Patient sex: F
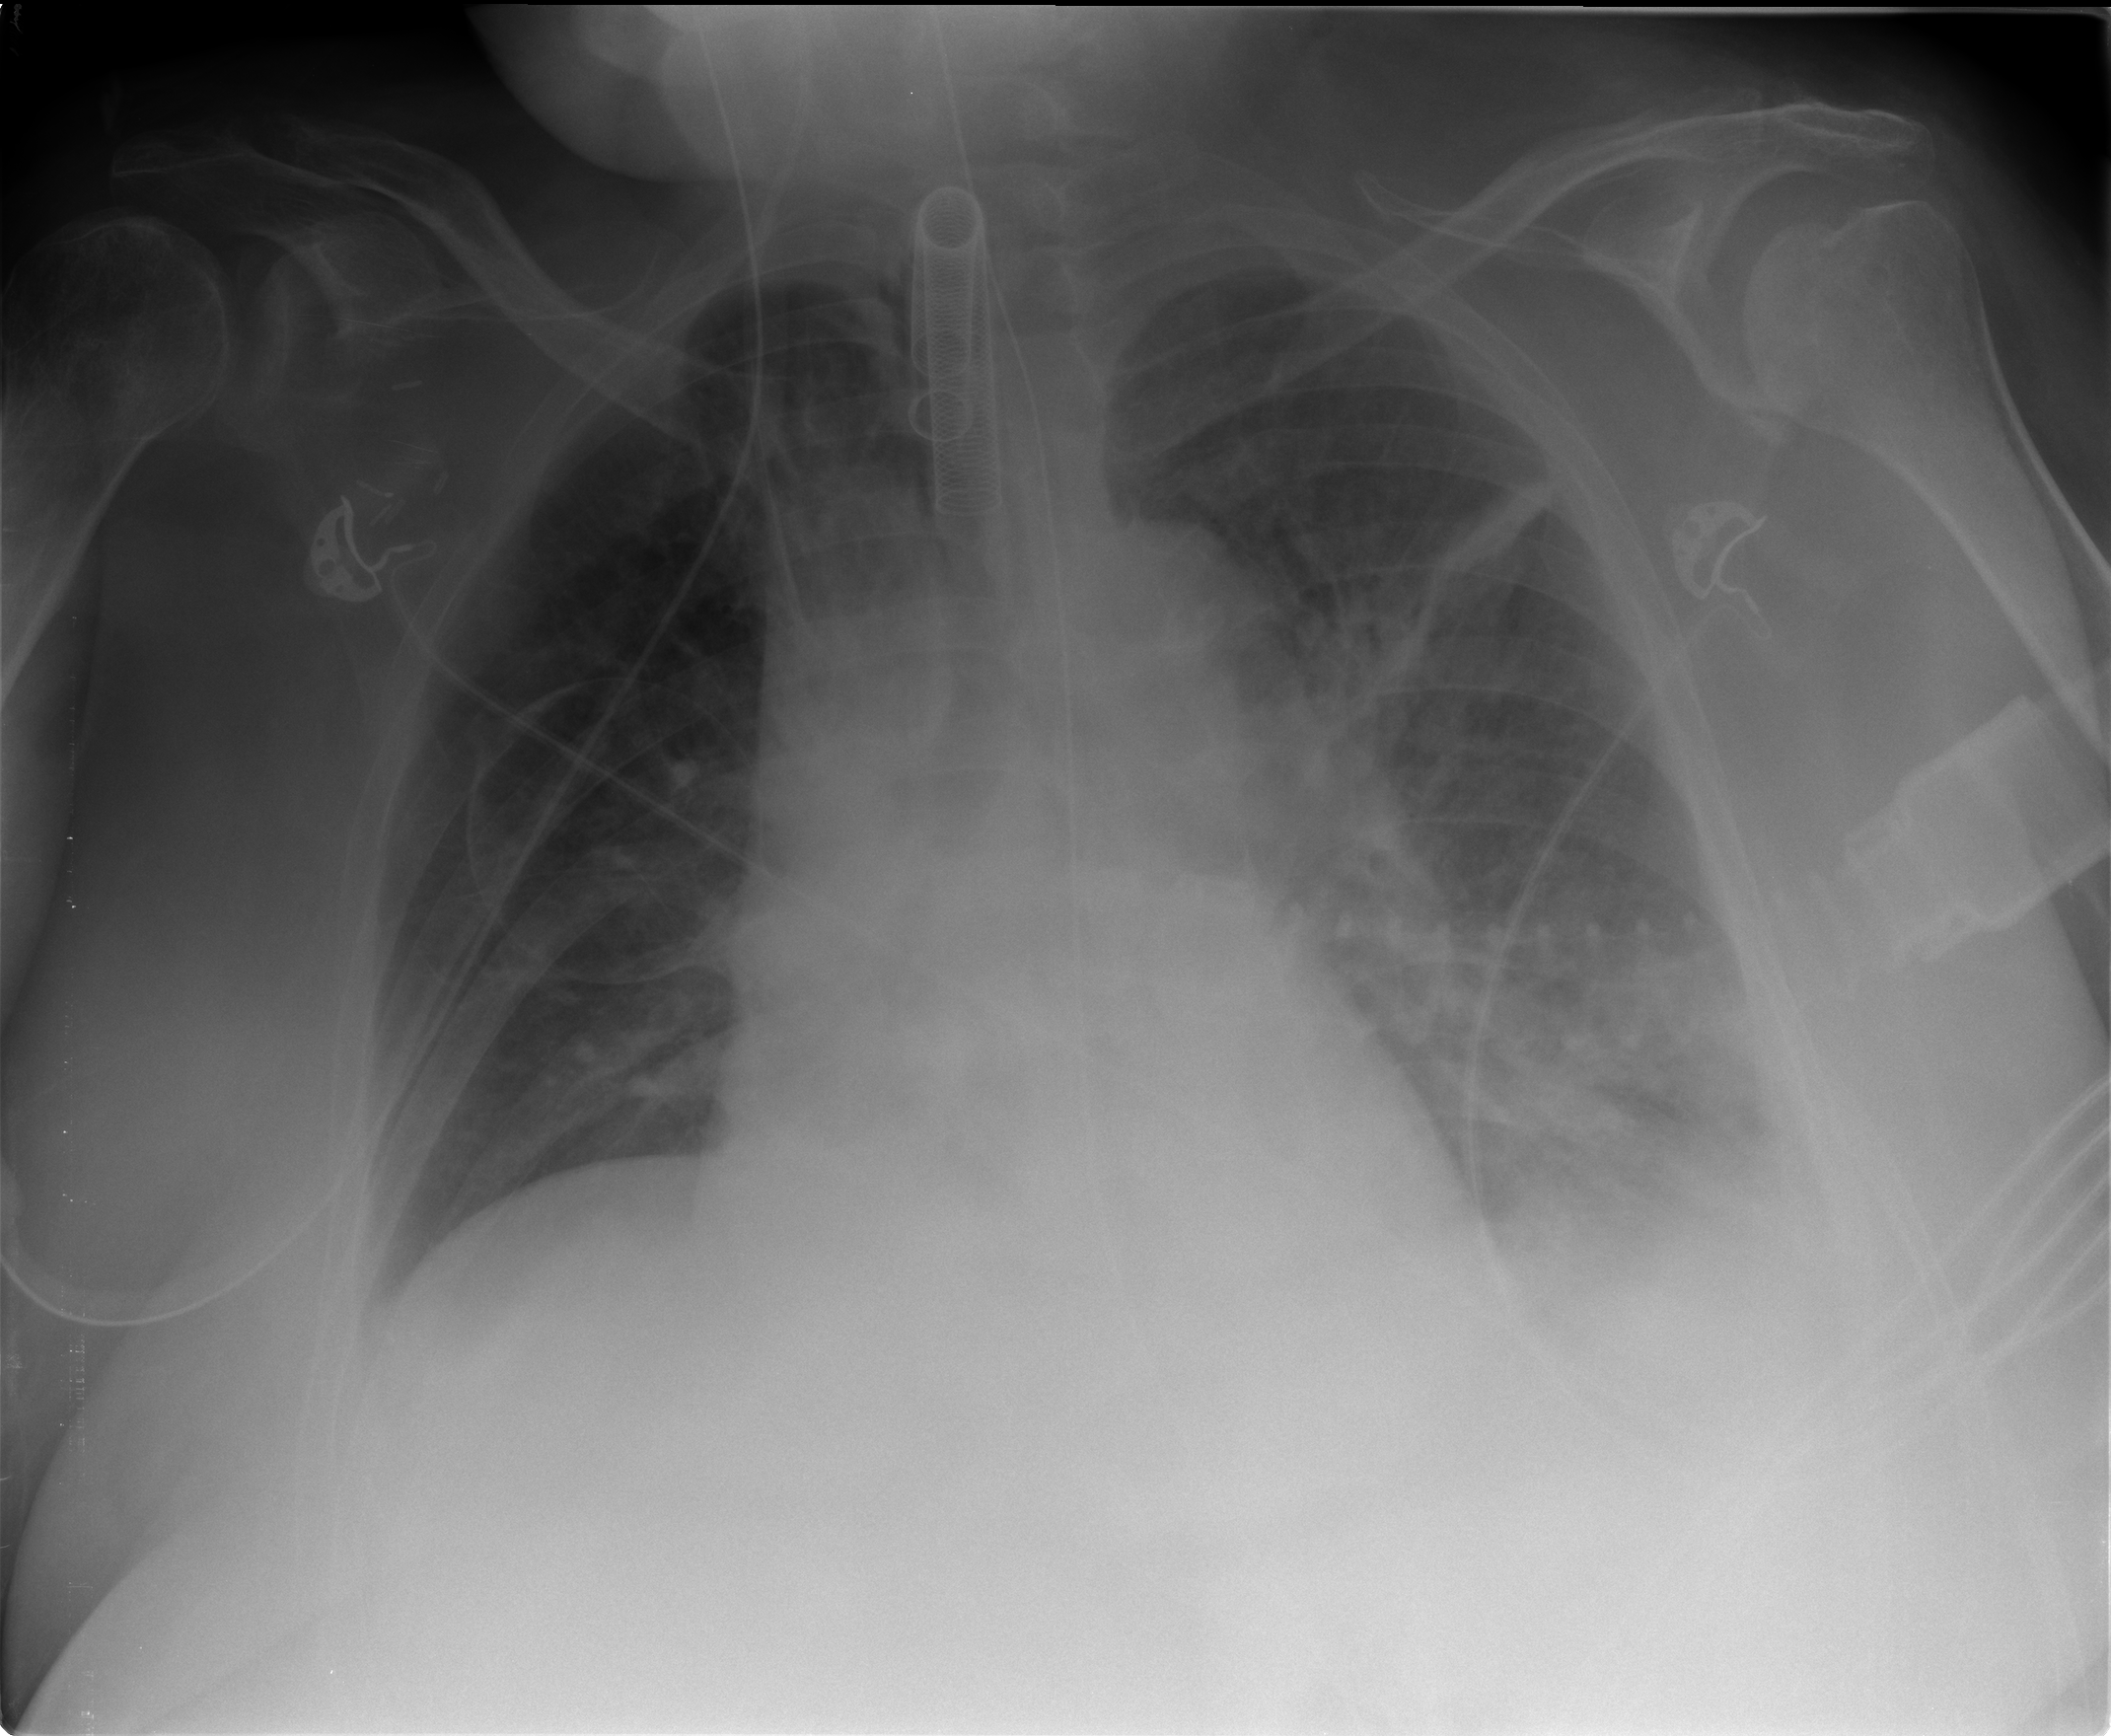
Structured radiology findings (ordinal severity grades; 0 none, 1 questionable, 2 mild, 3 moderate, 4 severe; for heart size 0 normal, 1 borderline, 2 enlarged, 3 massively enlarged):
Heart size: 2
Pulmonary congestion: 1
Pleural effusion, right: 1
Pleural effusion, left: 2
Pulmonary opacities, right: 1
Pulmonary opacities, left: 2
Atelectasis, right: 2
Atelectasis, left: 2